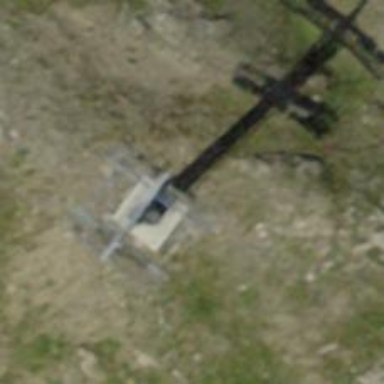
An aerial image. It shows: Pylon for aerialway.